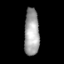
Tissue: skin
Cell type: Myeloid cells
Senescence score: 0.7453
Nuclear area (px): 694
Mean DAPI intensity: 161.683